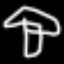
Label: mushroom